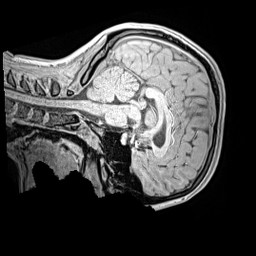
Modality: MP2RAGE
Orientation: sagittal
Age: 13
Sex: female
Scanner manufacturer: siemens
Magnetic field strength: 3 T
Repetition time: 4 s
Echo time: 0.00299 s